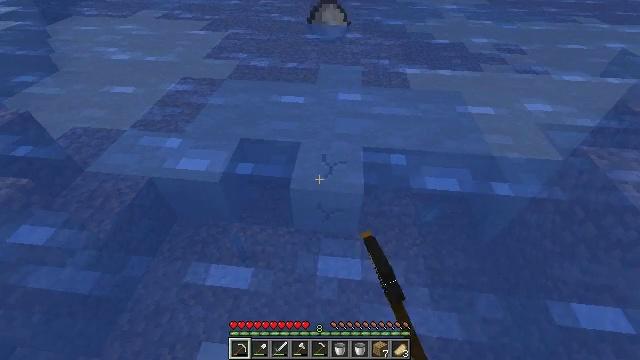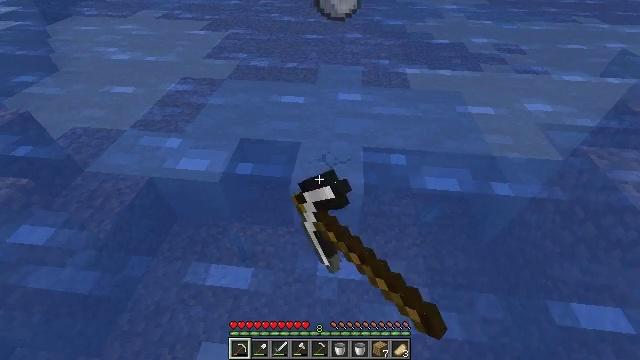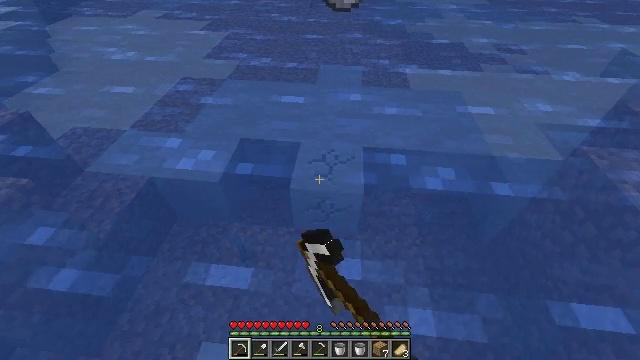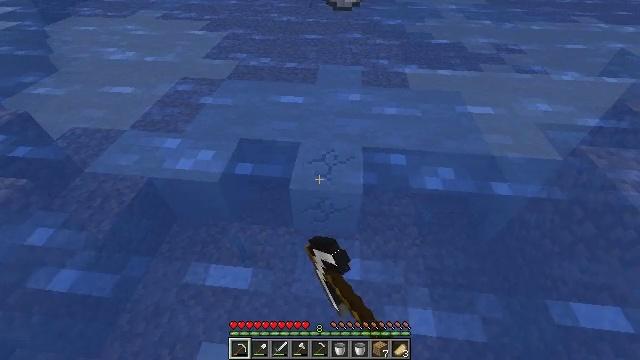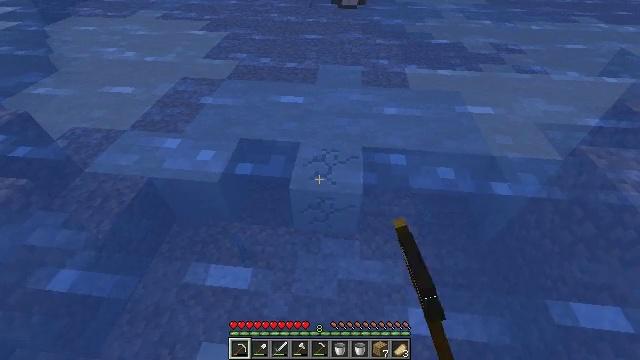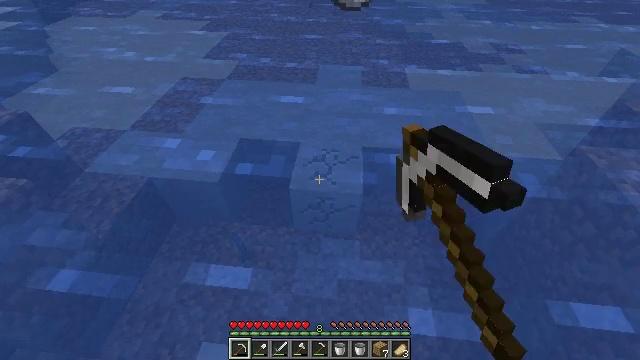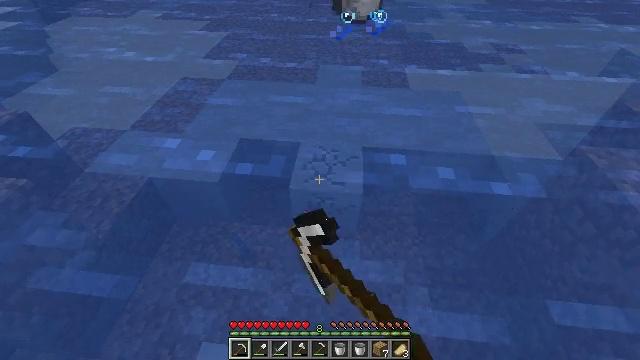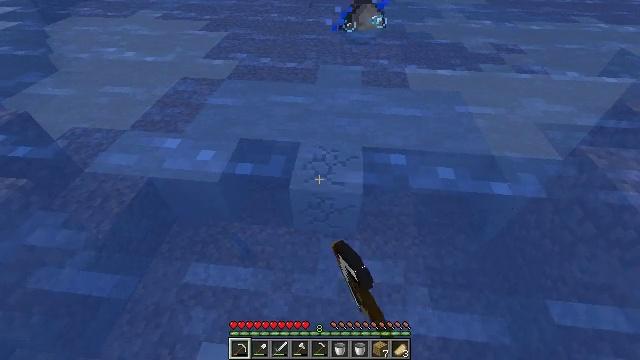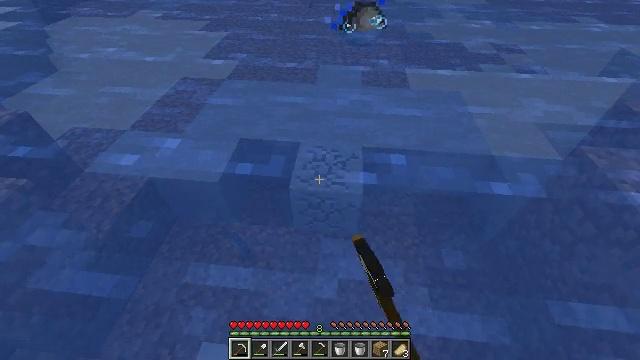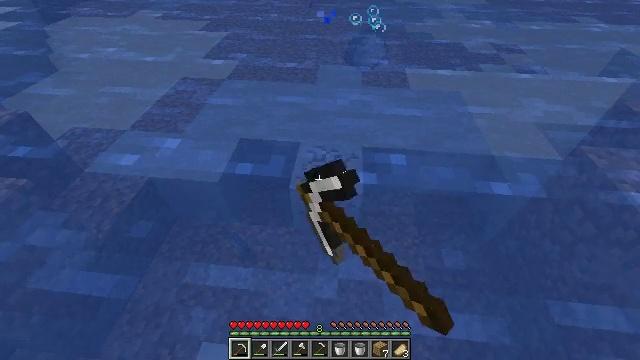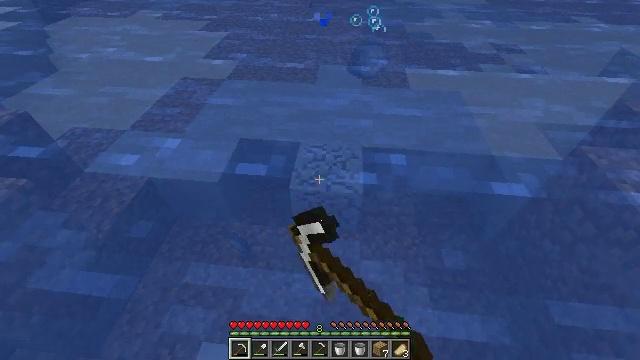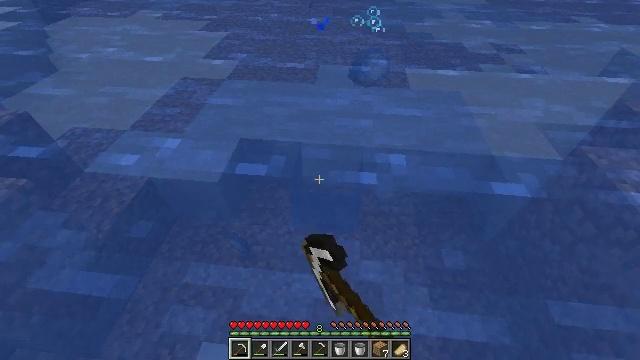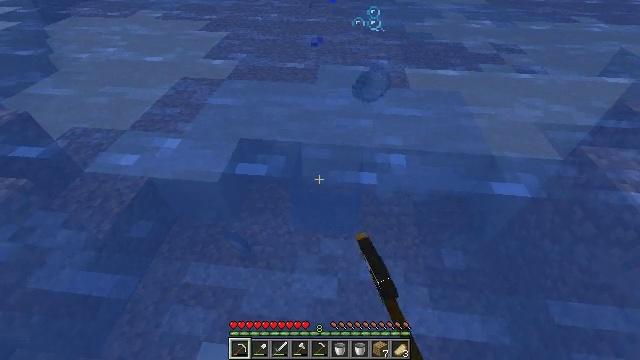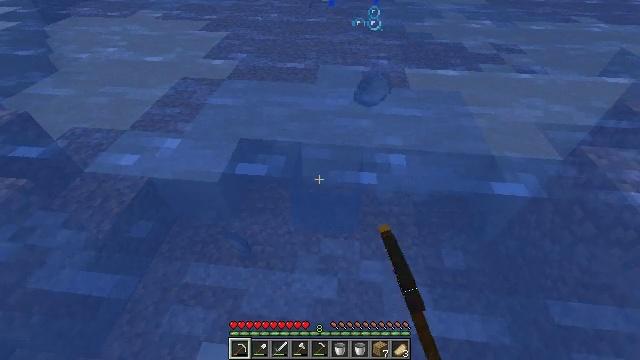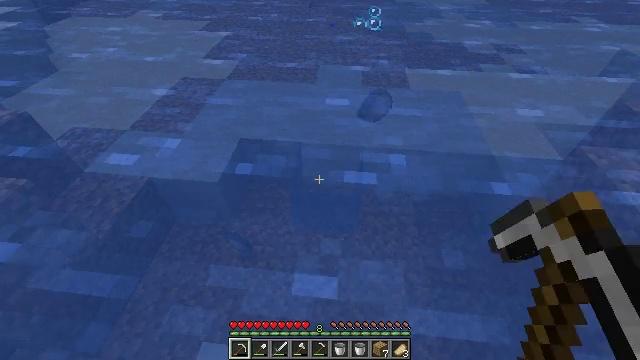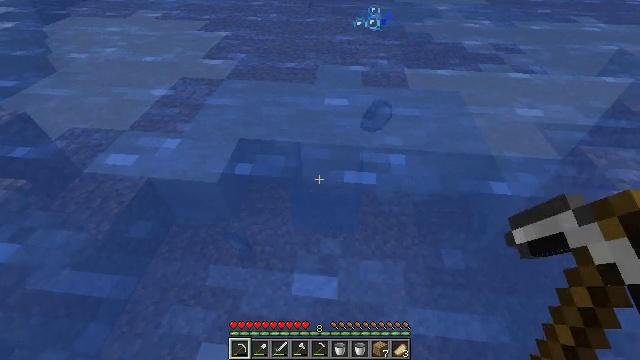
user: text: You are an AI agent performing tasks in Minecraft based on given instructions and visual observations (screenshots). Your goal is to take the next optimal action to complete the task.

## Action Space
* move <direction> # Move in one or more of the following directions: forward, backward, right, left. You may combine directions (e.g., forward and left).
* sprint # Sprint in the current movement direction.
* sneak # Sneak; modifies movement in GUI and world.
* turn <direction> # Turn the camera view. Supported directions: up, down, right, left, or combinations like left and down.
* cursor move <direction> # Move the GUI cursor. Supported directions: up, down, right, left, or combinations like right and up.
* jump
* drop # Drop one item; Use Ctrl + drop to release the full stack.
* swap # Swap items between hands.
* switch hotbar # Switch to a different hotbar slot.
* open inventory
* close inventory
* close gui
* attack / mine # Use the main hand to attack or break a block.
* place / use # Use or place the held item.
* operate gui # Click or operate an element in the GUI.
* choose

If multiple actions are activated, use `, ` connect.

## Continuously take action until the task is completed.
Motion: motion action
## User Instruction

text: Collect clay by holding down the left mouse button.
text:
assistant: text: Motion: attack / mine
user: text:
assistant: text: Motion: attack / mine
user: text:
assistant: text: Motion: attack / mine
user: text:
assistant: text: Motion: attack / mine
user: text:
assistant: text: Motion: attack / mine
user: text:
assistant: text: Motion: attack / mine
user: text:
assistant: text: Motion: attack / mine
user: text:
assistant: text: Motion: attack / mine
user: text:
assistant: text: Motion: attack / mine
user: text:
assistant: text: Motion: attack / mine
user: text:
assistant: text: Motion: attack / mine
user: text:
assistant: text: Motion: attack / mine
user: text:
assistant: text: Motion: attack / mine
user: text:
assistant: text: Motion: attack / mine
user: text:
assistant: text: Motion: attack / mine
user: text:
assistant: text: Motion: attack / mine